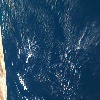
Label: water